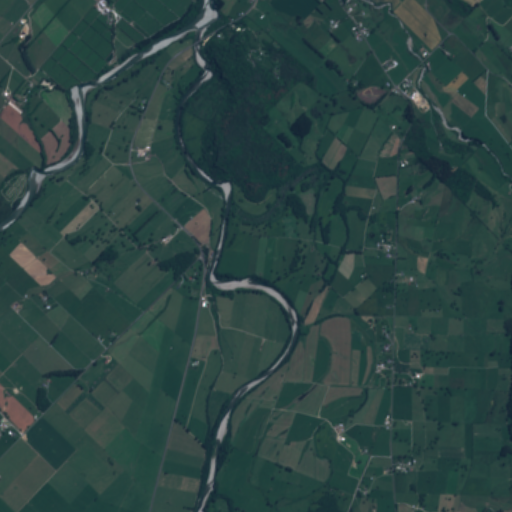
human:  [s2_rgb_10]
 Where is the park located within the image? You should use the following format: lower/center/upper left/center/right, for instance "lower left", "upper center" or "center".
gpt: The park is located in the upper left of the image.
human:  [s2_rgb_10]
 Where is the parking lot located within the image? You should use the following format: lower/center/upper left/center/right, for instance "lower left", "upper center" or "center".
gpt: The parking lot is located in the upper center of the image.
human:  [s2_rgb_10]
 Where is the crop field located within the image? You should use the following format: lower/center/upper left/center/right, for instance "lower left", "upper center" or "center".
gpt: There is no crop field in the image.